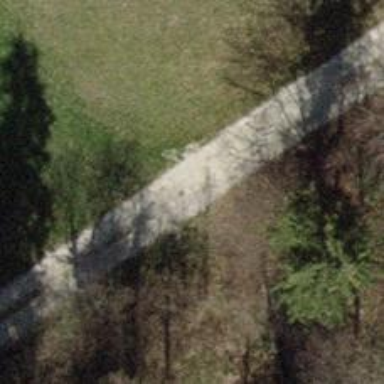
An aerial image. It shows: Unpaved path.